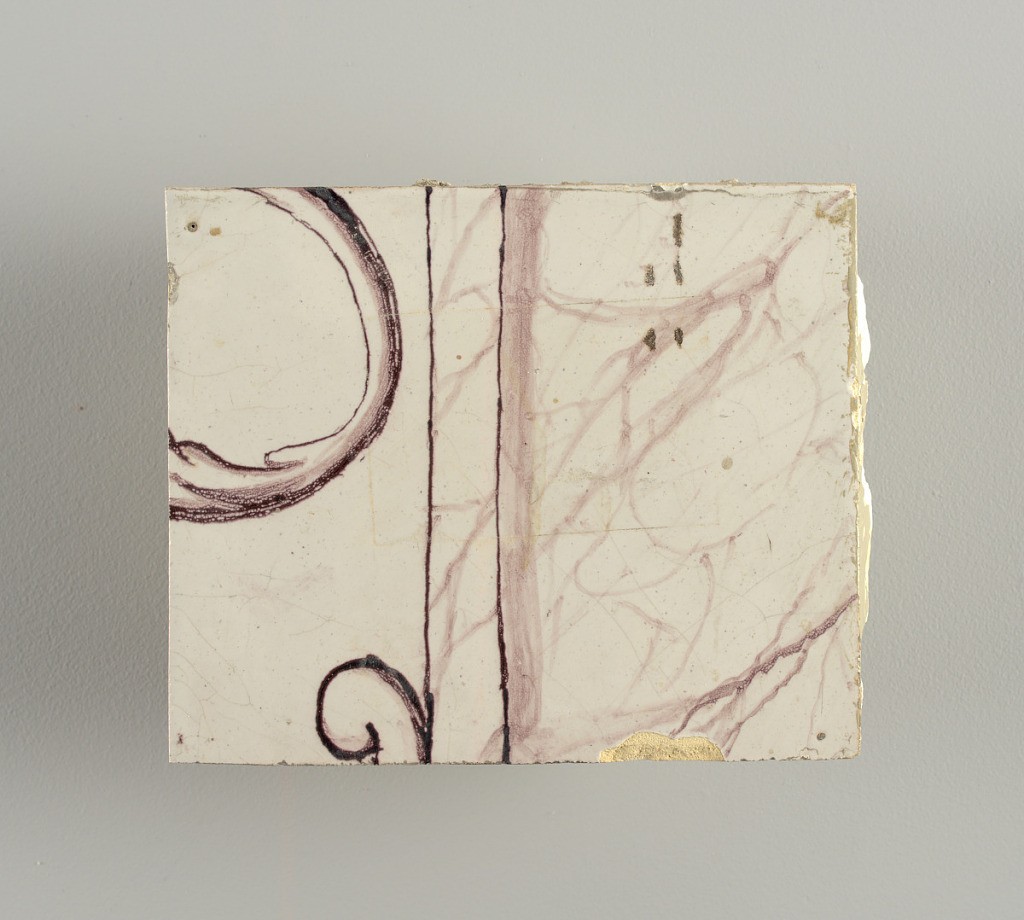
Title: Wall facing
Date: ca. 1725
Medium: tin-glazed earthenware, underglaze
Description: Running design for a frieze or a dado, composed of scrolls of foliage and strapwork, and four repeating motifs--a seated woman in a small upright oval medallion, a putto seated on a rocailled base, and strapwork in axial pattern.  The various panels, A to F, show various repeats of the same design, all being five tiles high and a varying number of tiles wide.